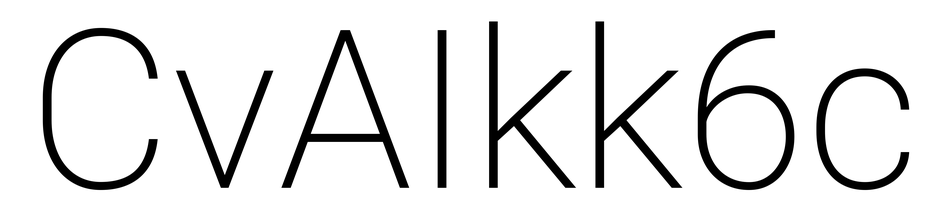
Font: Roboto_ExtraLight